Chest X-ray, PA view. Patient: 62 years old, sex F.
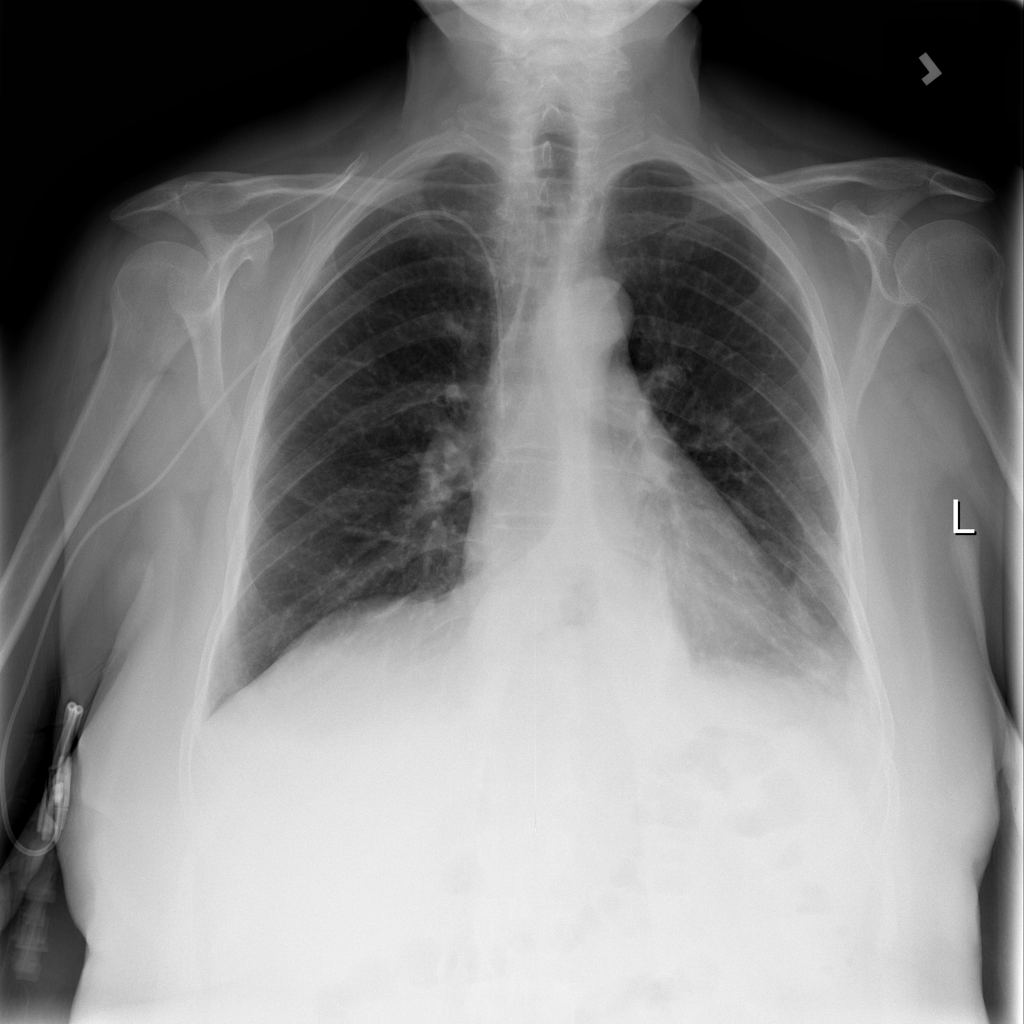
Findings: Hernia, Nodule